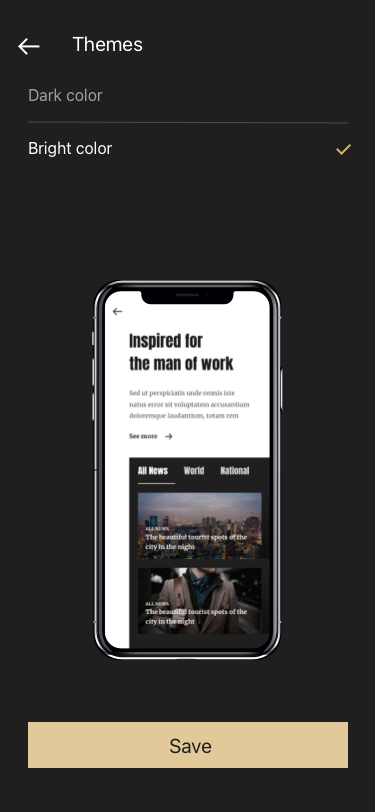
Text in this UI design:
Save
Dark color
Bright color
Themes